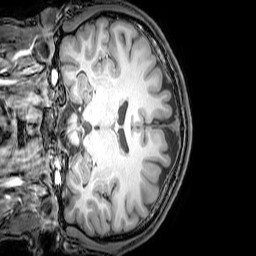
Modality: T1w
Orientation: coronal
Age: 24
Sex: male
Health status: healthy
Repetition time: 0.081 s
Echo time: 0.037 s